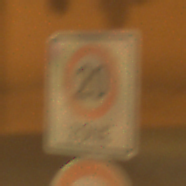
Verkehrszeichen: BeginnZone20
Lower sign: Ueberholverbot
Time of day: Night
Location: Outdoor (Urban)
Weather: Clear
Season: NotSpecified
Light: Artificial